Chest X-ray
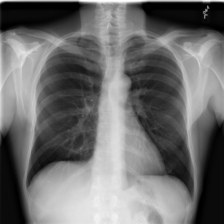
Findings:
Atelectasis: negative
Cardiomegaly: negative
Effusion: negative
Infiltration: negative
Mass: negative
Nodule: negative
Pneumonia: negative
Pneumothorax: negative
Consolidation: negative
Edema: negative
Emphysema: negative
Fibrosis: negative
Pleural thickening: negative
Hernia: negative